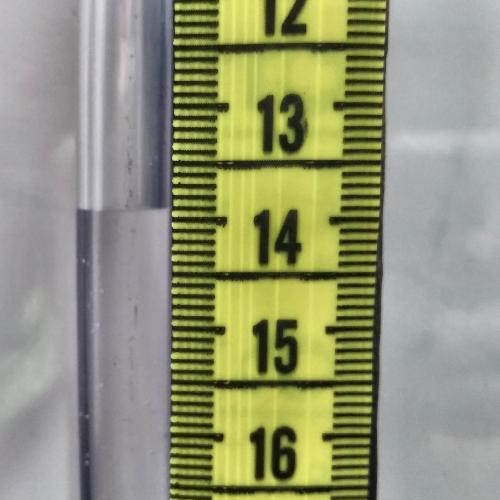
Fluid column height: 13.9 cm